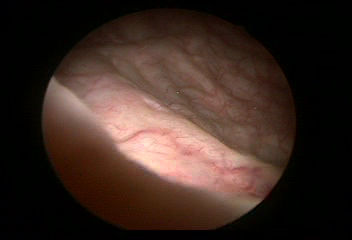
Modality: WLC
Class: Anatomical landmarks
Subclass: UreteralOrifice
Bladder cancer association: No
Annotated structures: Right ureteral orifice